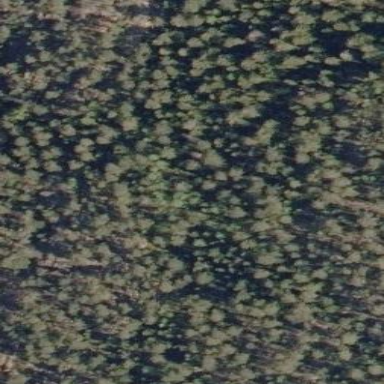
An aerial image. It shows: Swampy wetland area.